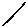
Label: line